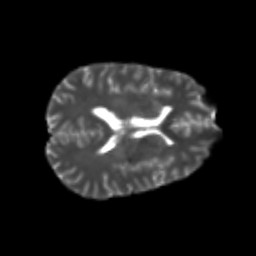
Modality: T2w
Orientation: axial
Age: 24
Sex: male
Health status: healthy
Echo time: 0.074 s